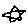
Label: star